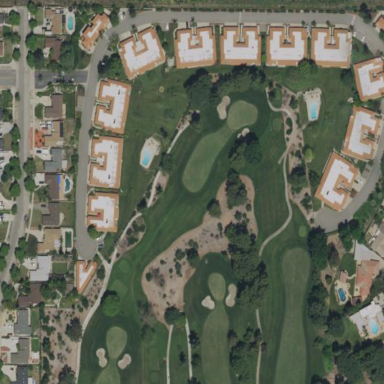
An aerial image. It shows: Golf bunker filled with natural sand.